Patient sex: M
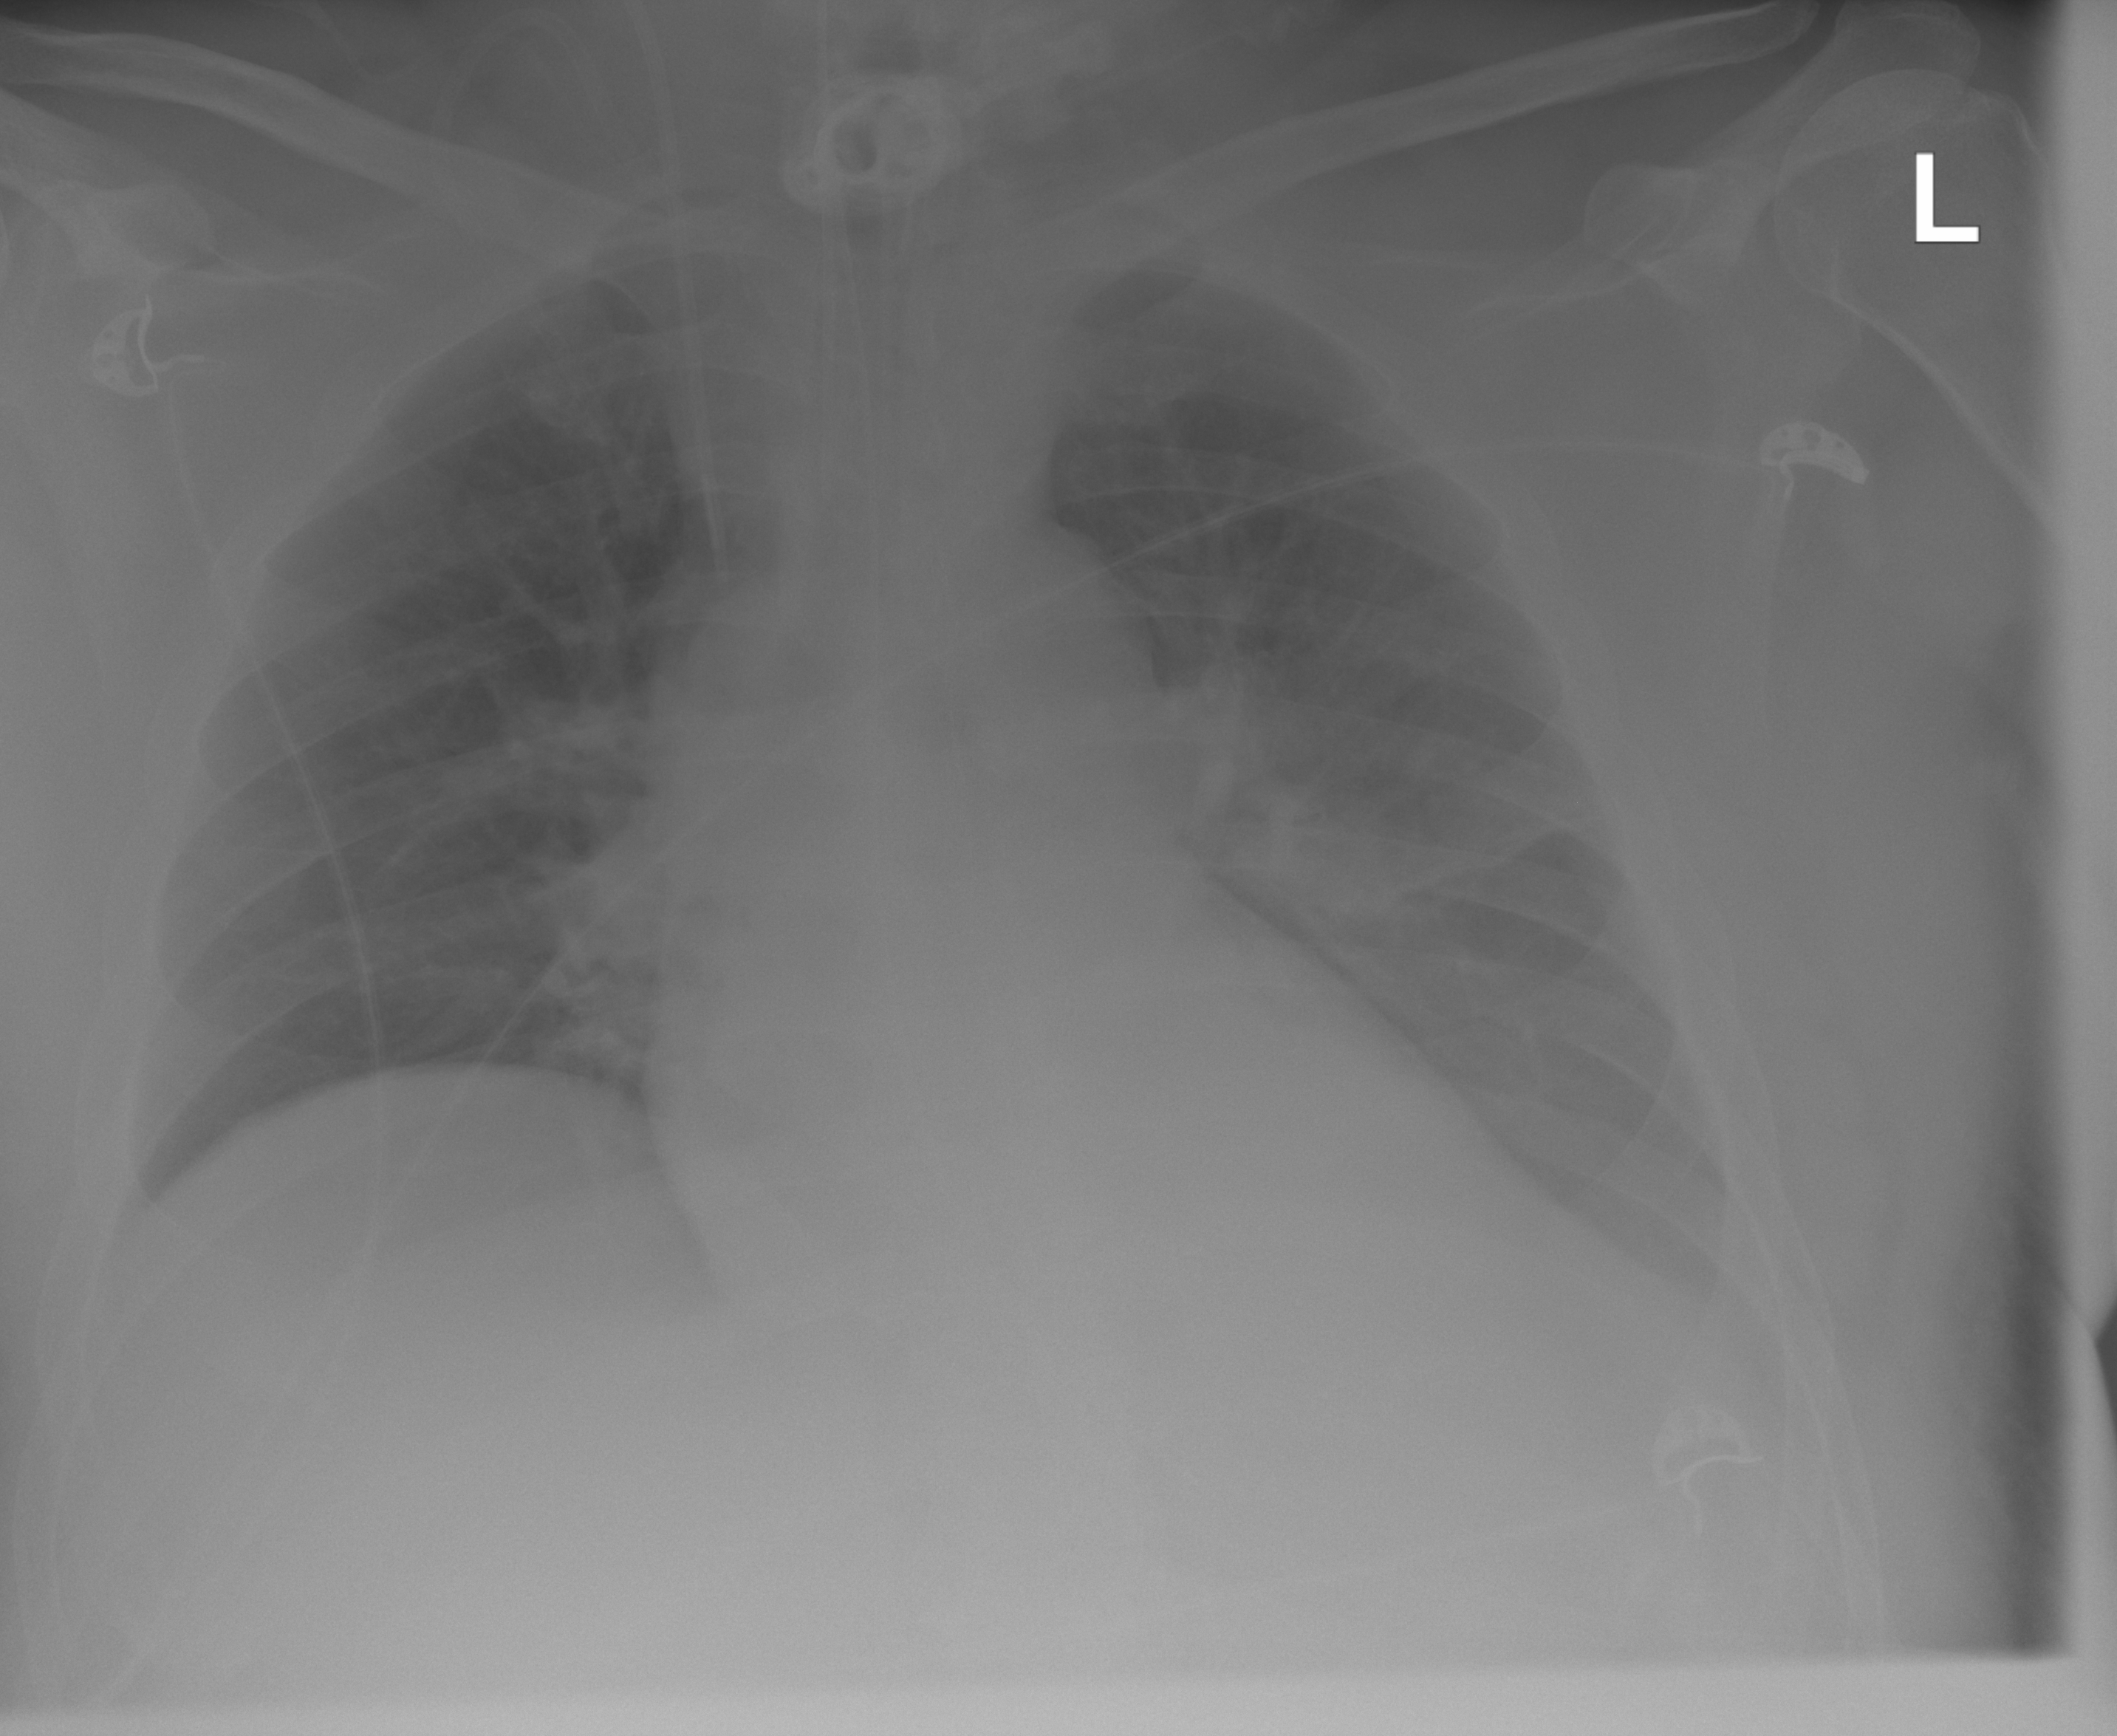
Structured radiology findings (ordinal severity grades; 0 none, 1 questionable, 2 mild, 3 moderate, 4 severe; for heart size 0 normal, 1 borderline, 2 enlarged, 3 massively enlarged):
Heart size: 0
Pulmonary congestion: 1
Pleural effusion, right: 0
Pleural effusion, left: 2
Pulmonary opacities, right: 0
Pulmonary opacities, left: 0
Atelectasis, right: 2
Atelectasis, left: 2